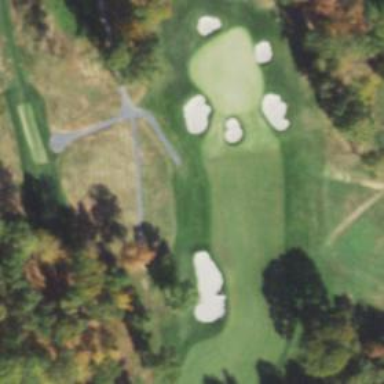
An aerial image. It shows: Path for both road and golf.